Question: Pls see screenshot. I have setup continuos integration with tfsservice.
It builds and deploys after each checkin.
I would like to append or pre-pend if that word exists, the assembly version so that I can easy recognize what build generated what version, and I can easy identify in which build a bug appeared.
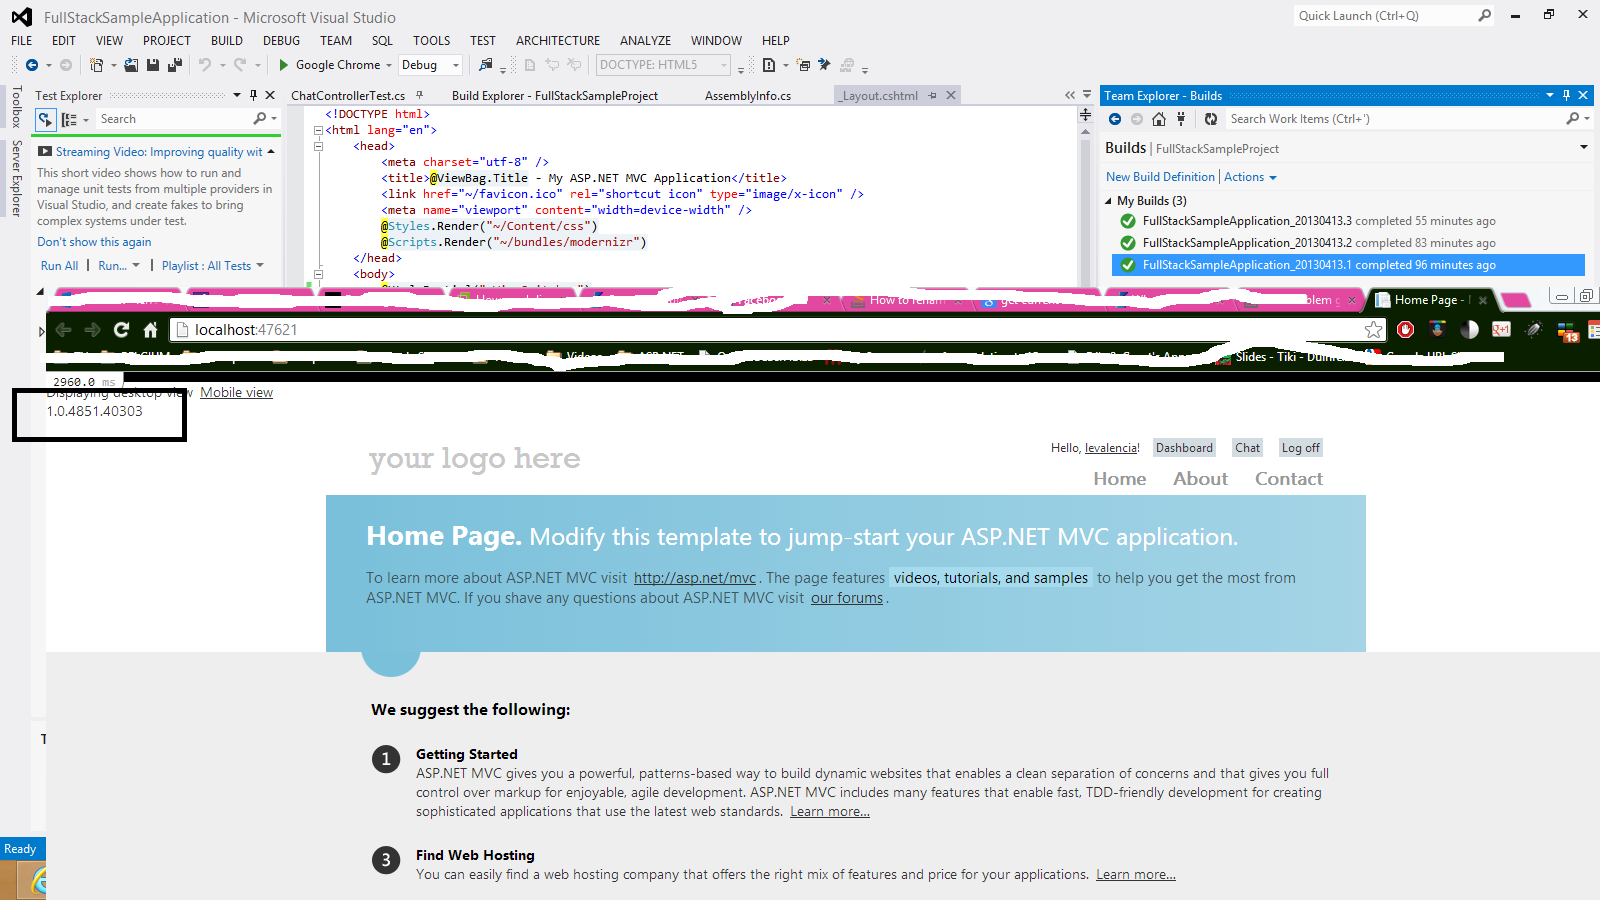
Answer: If you mean you need to get the version number from a library during the build, then you can use the <URL> class in the MSBuild Extensions Pack to get the version number from the desired library.